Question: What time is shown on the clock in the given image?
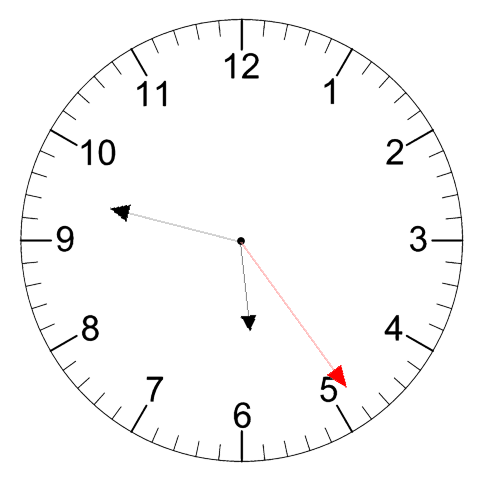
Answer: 05:47:24